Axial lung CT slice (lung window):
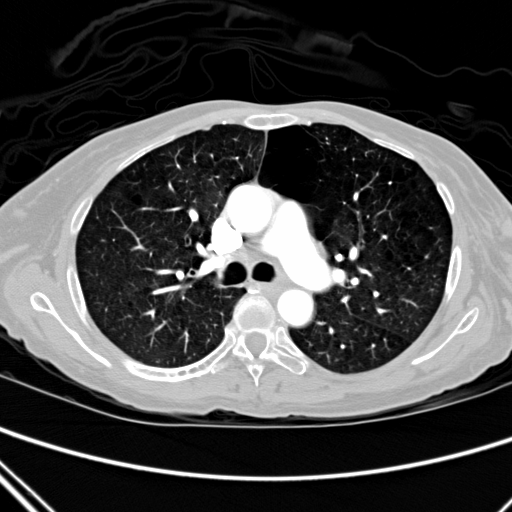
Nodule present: no